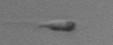
Label: flagellate_morphotype3